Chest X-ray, PA view. Patient: 63 years old, sex M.
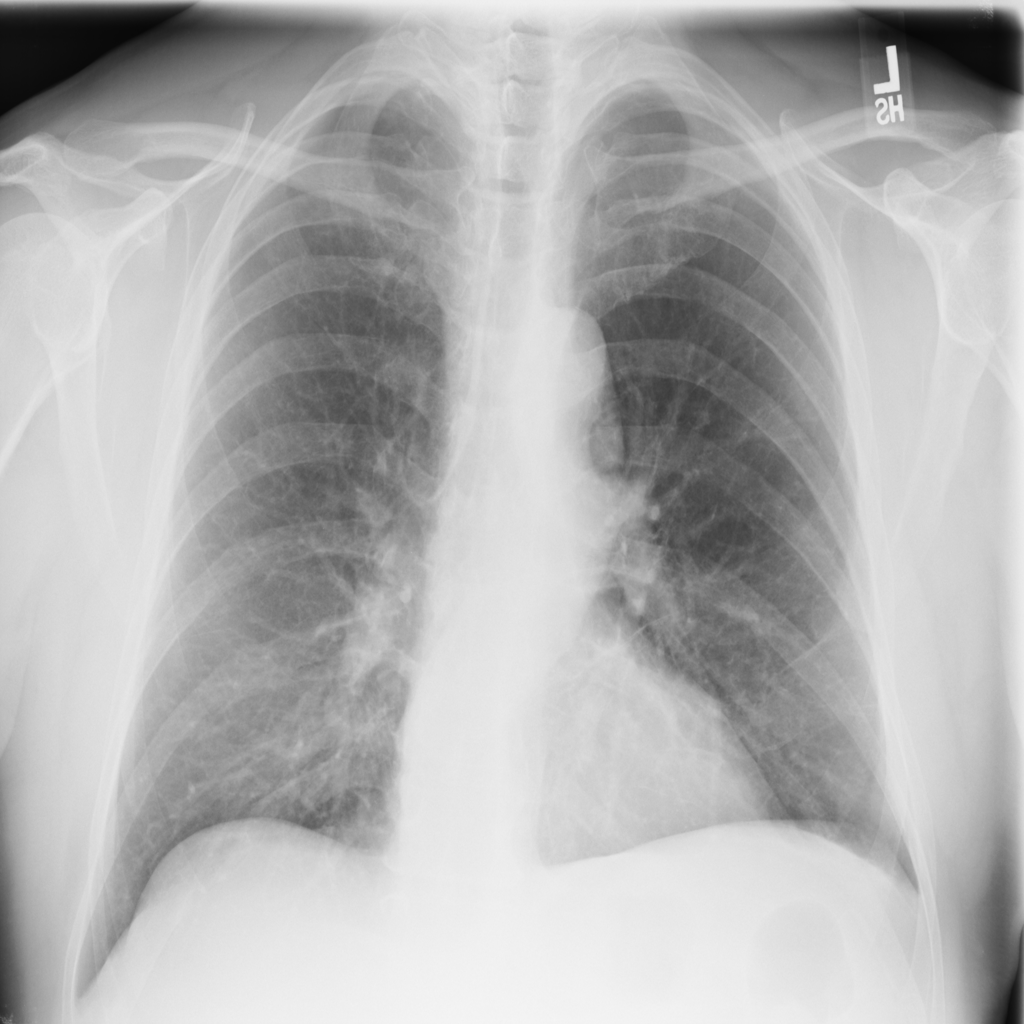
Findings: No Finding